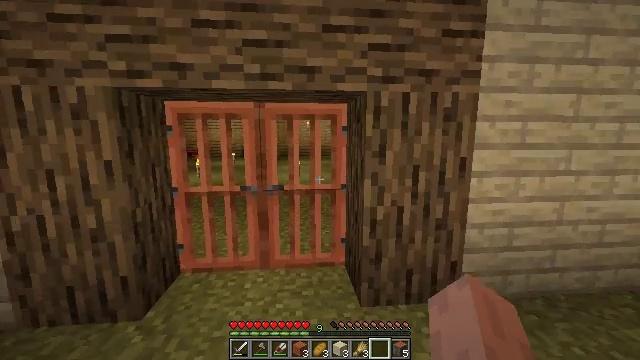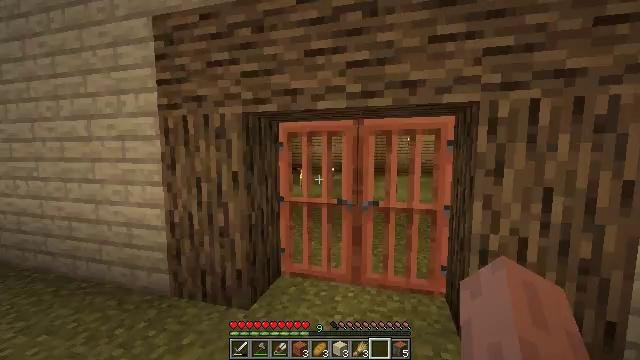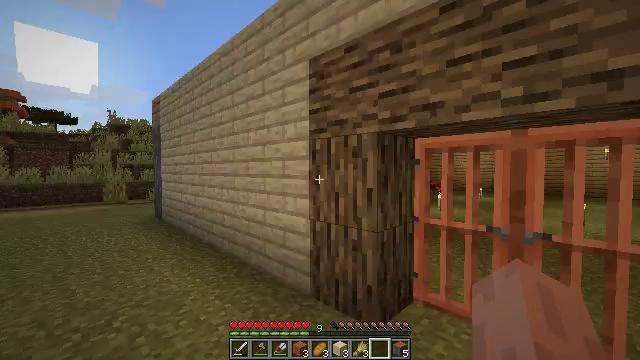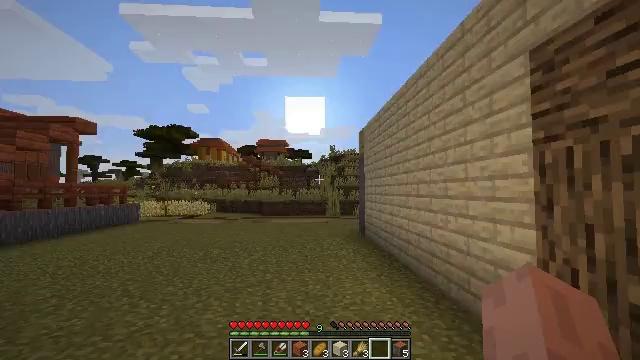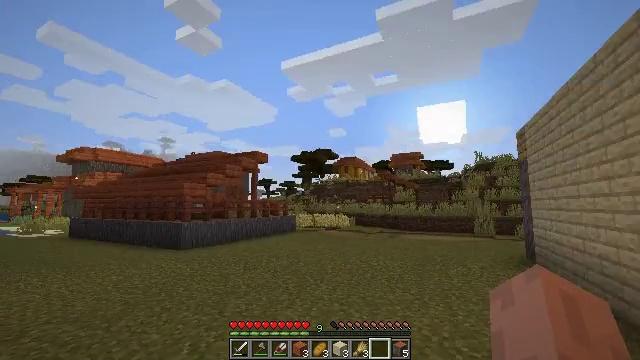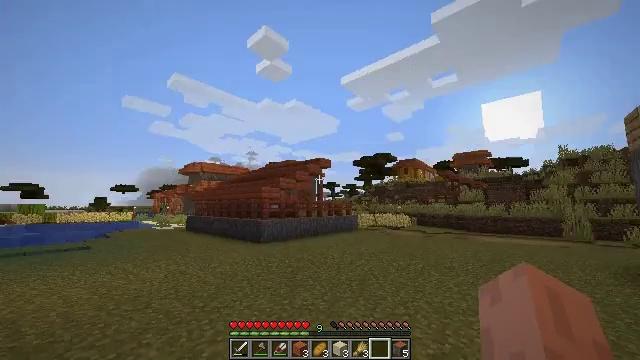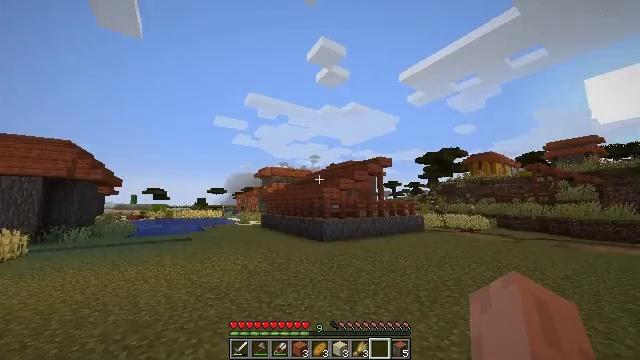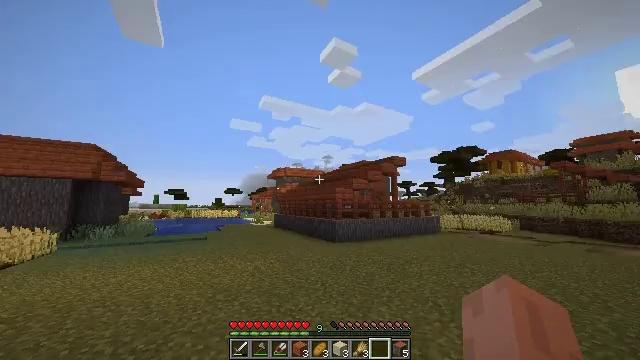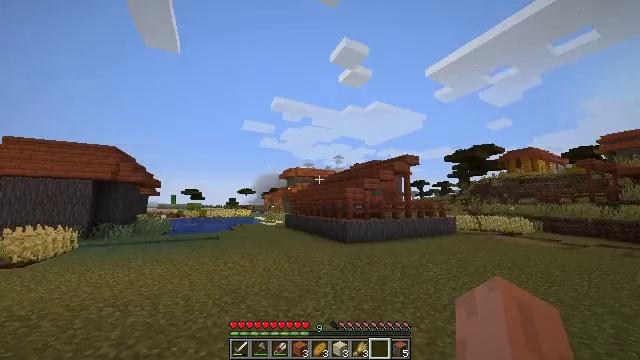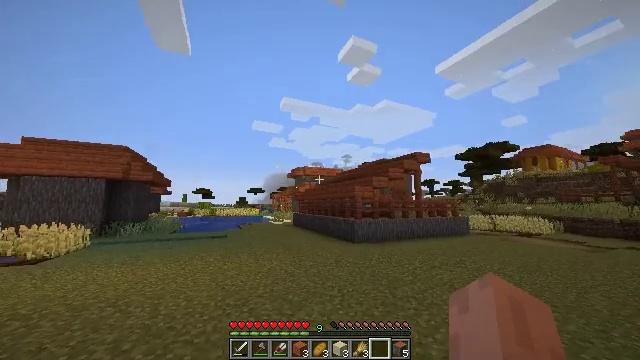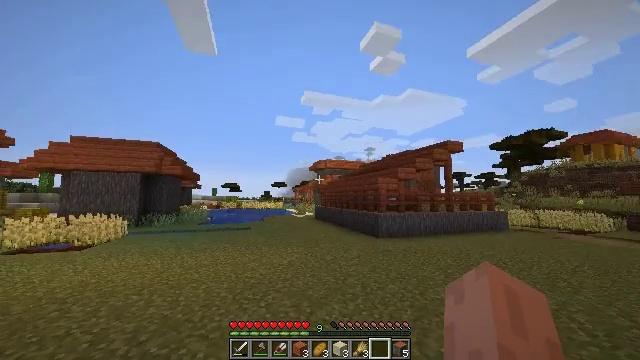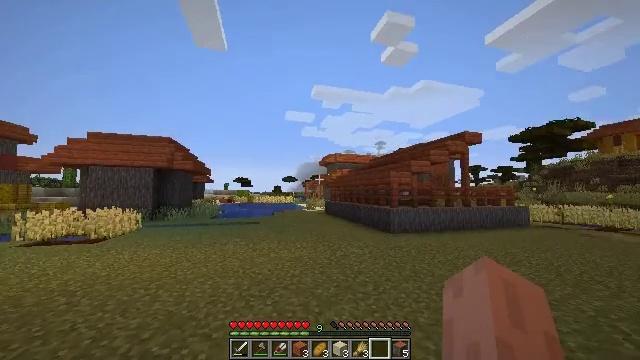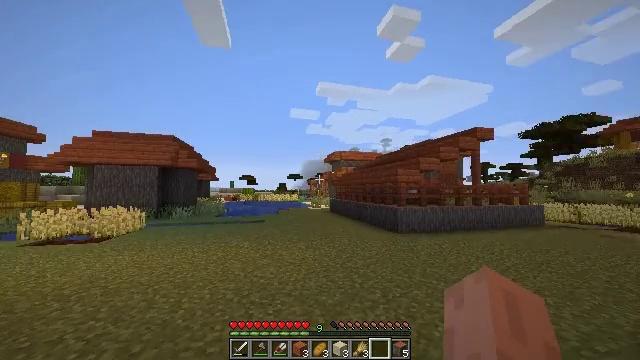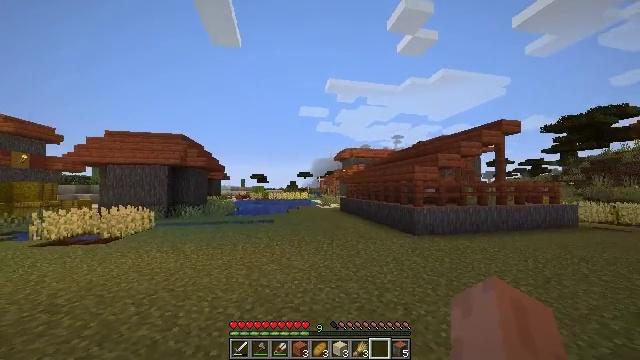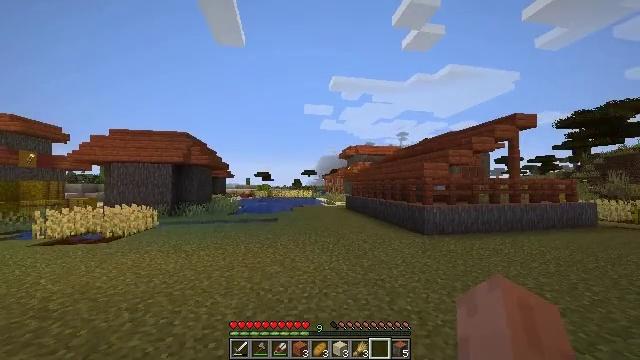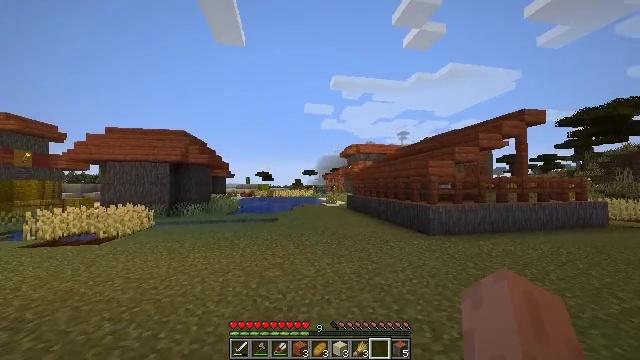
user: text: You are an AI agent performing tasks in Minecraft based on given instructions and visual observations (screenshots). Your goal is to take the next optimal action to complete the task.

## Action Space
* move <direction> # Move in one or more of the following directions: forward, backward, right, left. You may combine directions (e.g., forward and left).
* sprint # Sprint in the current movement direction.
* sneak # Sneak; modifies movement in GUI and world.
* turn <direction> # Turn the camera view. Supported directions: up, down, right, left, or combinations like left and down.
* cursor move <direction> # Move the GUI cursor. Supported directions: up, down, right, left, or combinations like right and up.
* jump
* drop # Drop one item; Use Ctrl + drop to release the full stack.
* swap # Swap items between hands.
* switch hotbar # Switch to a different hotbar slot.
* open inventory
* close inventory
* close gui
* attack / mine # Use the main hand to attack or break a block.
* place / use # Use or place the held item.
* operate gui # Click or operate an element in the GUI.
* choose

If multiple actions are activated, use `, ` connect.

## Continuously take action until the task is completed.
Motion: motion action
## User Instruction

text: Mine the barrel to retrieve its items.
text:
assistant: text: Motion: sprint, turn left and up
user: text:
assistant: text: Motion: sprint, turn left and up
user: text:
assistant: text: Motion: move forward, sprint, turn left and up
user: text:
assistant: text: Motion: move forward, sprint, turn left and up
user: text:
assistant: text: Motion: move forward, sprint, turn left
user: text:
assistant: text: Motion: move forward, sprint, turn left
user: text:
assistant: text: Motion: move forward, sprint, turn left
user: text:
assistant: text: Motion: move forward, sprint, turn left
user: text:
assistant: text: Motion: move forward, sprint, turn left
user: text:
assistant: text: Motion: move forward, sprint, turn left and down
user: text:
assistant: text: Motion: move forward, sprint, turn left and down
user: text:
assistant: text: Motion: move forward, sprint, turn left
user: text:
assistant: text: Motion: move forward, sprint, turn left
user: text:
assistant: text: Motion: move forward, sprint, turn left
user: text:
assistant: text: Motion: move forward, sprint
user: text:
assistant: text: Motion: move forward, sprint
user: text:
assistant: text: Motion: move forward, sprint
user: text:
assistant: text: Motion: move forward, sprint
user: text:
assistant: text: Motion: move forward, sprint
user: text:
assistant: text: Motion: move forward, sprint
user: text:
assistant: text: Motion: move forward, sprint
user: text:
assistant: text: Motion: move forward, sprint
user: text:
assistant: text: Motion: move forward, sprint
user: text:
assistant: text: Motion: move forward, sprint
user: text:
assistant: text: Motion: move forward, sprint
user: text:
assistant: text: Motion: move forward, sprint
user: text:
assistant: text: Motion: move forward, sprint
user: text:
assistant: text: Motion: move forward, sprint
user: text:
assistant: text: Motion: move forward, sprint, turn left
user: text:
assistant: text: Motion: move forward, sprint, turn left